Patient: sex M, age 55
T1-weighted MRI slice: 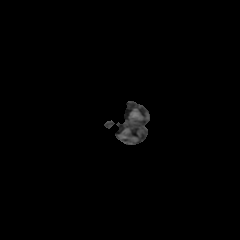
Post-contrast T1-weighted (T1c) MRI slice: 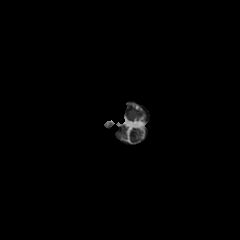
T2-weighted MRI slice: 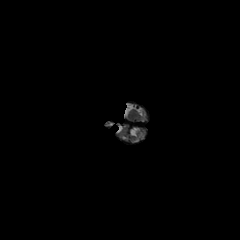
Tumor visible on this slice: no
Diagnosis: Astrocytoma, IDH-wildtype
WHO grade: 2